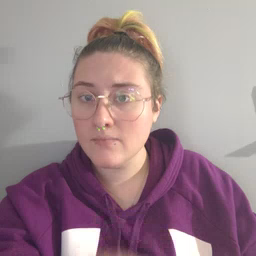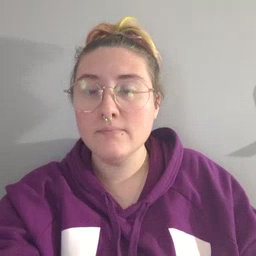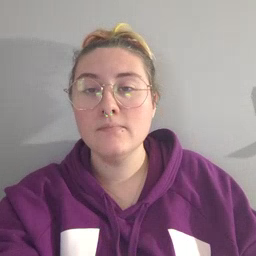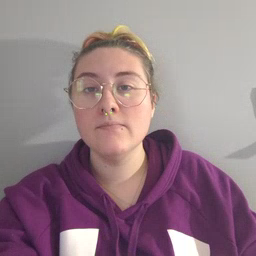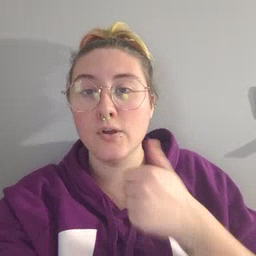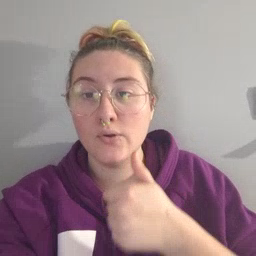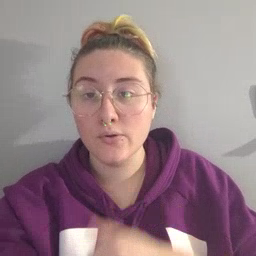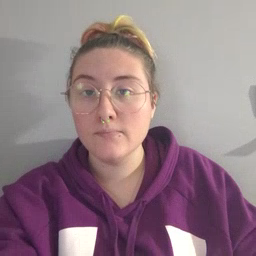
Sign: girl